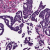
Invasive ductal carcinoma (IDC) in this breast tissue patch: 0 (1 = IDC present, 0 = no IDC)